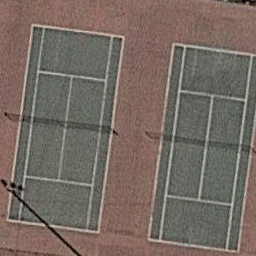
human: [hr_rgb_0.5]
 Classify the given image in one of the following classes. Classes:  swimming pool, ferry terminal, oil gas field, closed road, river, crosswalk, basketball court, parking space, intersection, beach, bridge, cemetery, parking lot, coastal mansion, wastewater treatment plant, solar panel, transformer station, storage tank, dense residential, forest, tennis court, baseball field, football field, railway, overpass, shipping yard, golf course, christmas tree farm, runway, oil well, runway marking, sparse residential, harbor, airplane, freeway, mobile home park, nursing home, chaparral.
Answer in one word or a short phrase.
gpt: tennis court